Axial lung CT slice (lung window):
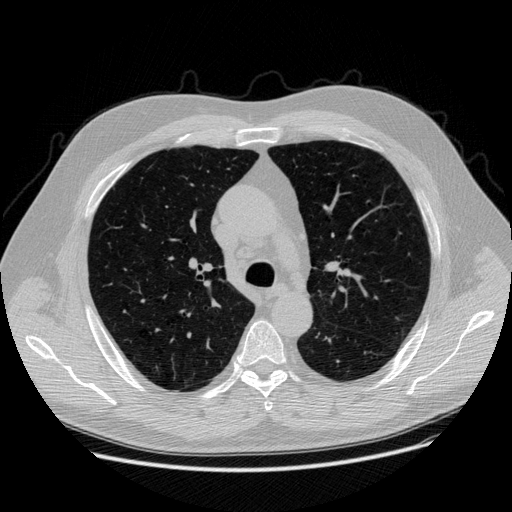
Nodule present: no